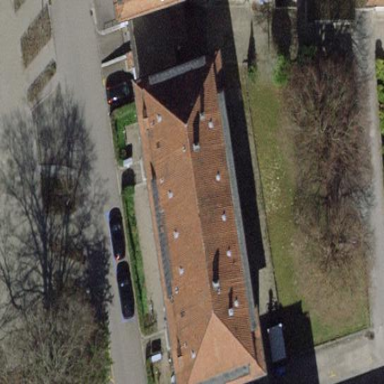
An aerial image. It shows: Apartment building with tile roof.